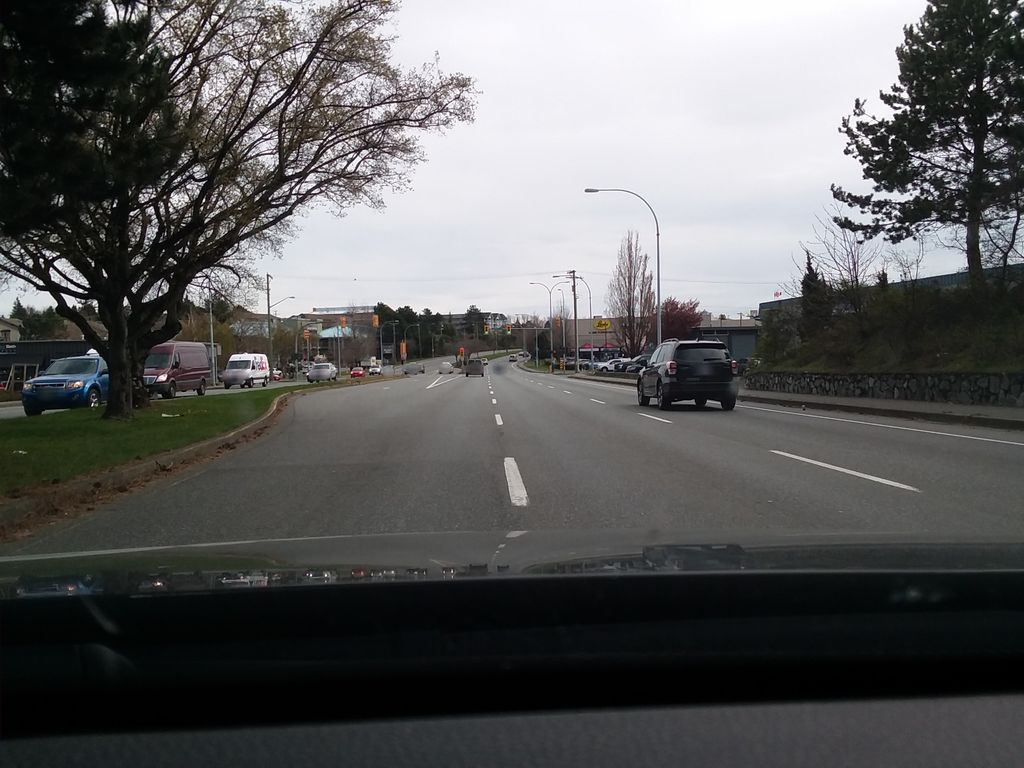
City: victoria